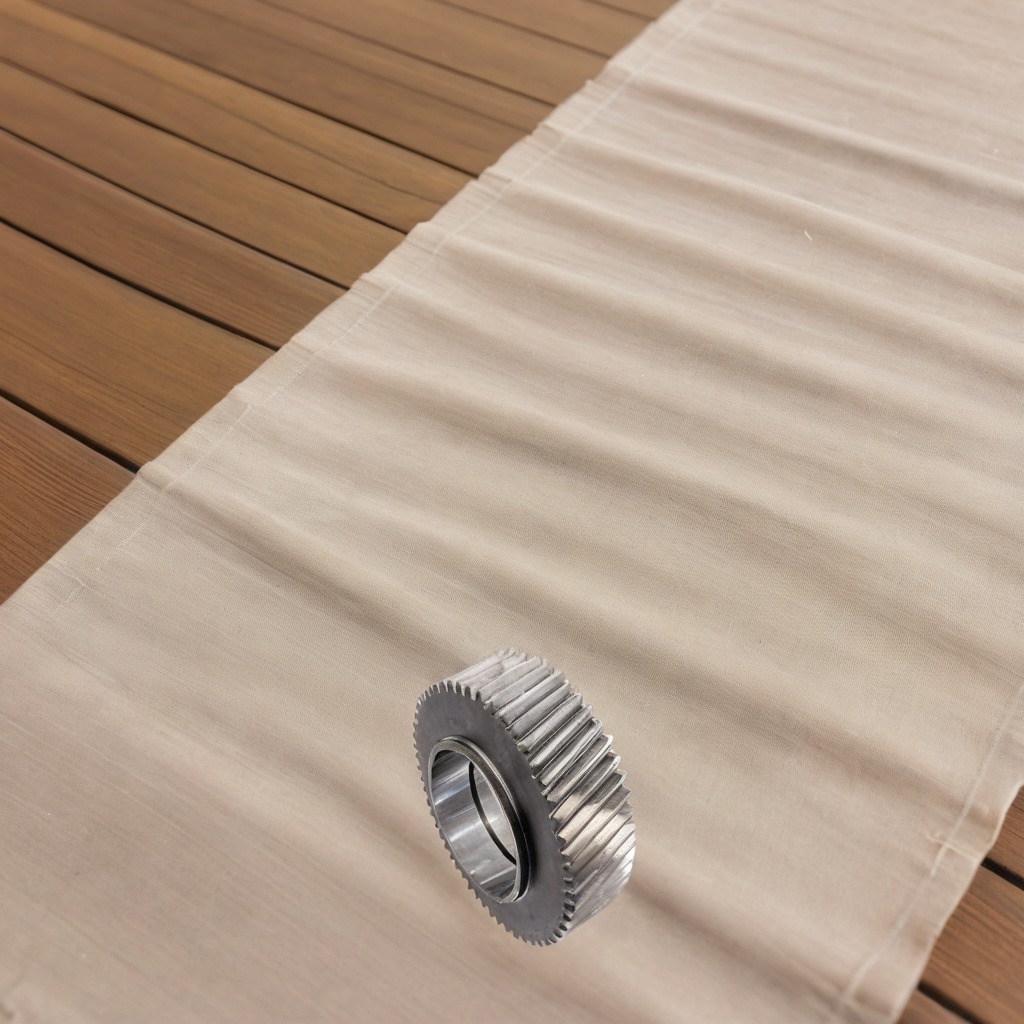
A steel gear with teeth lies on a wooden table in an outdoor workshop during daytime bright natural light soft shadows worn but beneath the cloth.